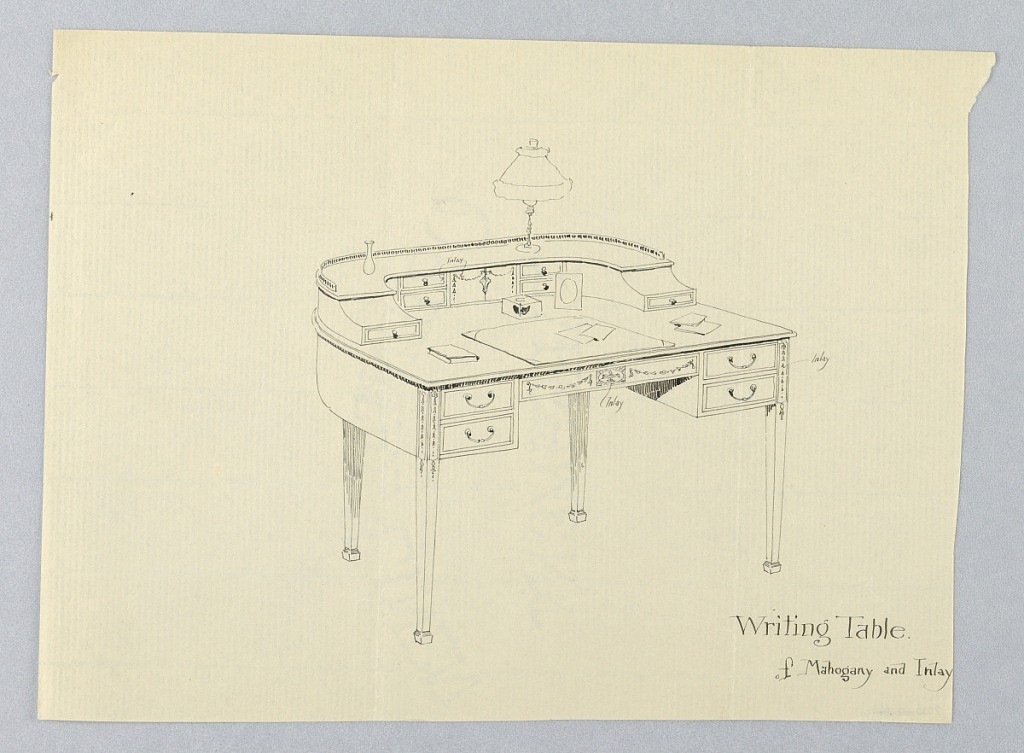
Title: Design for Semi-Circular Writing Table of Mahogany and Inlay
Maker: A.N. Davenport Co.
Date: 1900–05
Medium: Pen and black ink on thin cream paper
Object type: Drawing
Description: Semi-circular table top with inlaid central horizontal panel having 2 short drawers with single C-shaped pulls; raised on 4 straight, tapering legs terminating in molded square feet.  Rear of top has conforming section consisting of inlaid central panel flanked by 4 short drawers and small horizontal drawer on either end of section.  Low railing at back.  Vase, lamp, and inkwell on top.